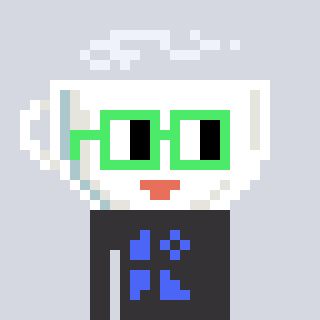
a pixel art character with square light green glasses, a mug-shaped head and a grayscale-colored body on a cool background